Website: macys
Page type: customer-info-address
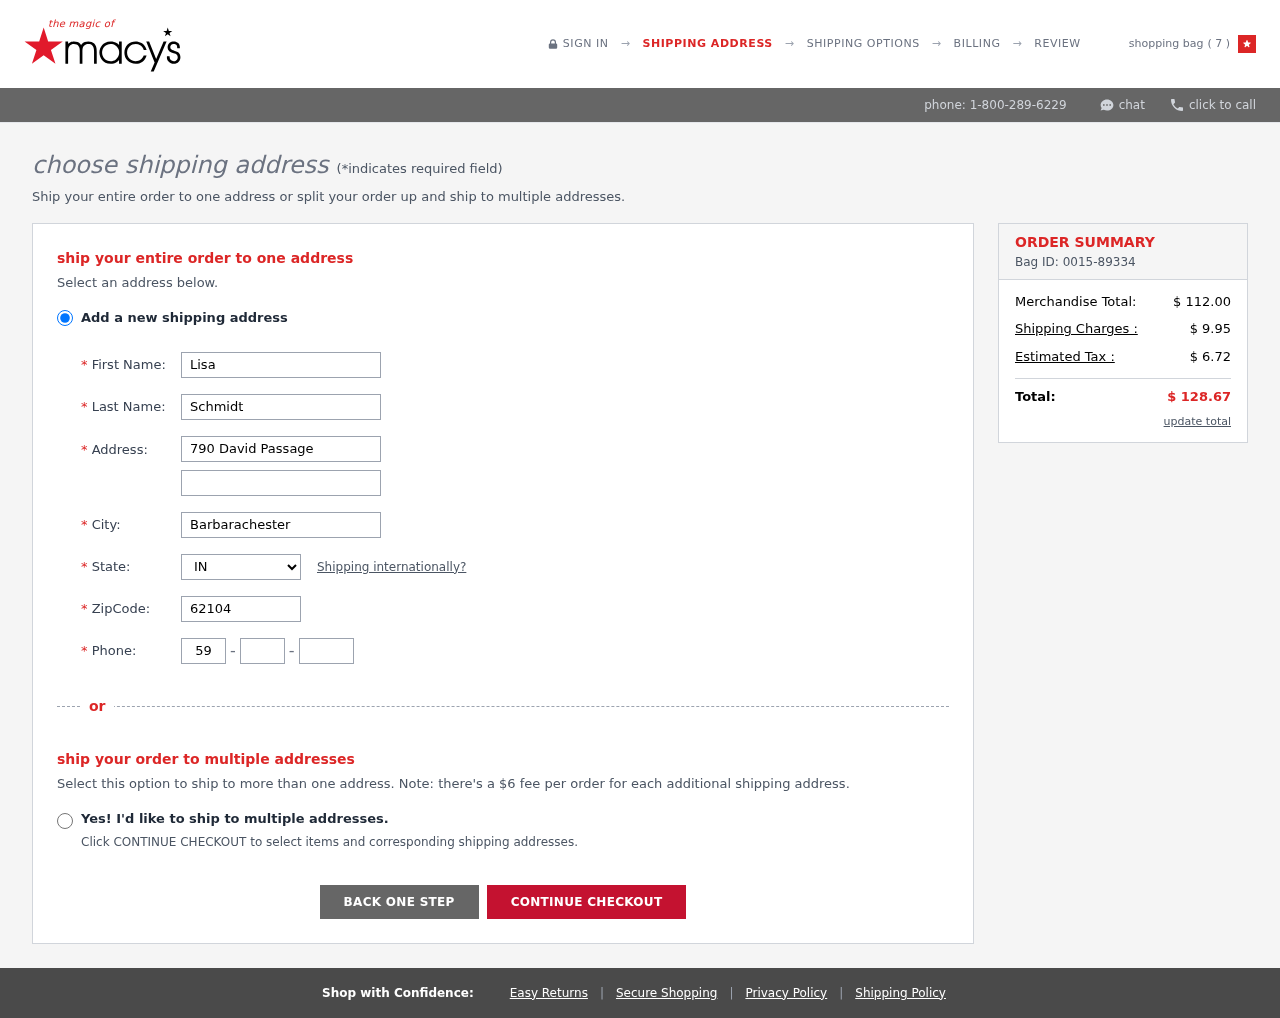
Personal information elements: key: PII_CITY
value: Barbarachester
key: PII_FIRSTNAME
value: Lisa
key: PII_LASTNAME
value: Schmidt
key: PII_PHONE_AREA
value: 599
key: PII_PHONE_PREFIX
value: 777
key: PII_PHONE_SUFFIX
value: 9411
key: PII_POSTCODE
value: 62104
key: PII_STATE_ABBR
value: IN
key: PII_STREET
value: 790 David Passage
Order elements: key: ORDER_NUM_ITEMS
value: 7
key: ORDER_ID
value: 0015-89334
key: ORDER_SUBTOTAL
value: $ 112.00
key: ORDER_SHIPPING_COST
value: $ 9.95
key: ORDER_TAX
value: $ 6.72
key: ORDER_TOTAL
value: $ 128.67